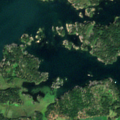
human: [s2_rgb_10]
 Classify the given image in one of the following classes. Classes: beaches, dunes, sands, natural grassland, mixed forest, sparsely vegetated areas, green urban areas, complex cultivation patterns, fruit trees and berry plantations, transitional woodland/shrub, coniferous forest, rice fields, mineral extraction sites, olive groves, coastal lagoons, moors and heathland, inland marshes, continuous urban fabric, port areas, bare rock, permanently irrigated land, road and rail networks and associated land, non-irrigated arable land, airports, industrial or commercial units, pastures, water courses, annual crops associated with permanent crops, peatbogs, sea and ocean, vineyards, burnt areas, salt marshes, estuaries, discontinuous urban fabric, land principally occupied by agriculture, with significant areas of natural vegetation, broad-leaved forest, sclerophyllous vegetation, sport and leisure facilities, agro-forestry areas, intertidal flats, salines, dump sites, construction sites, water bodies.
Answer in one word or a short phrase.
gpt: land principally occupied by agriculture, with significant areas of natural vegetation, coniferous forest, sea and ocean